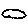
Label: cloud